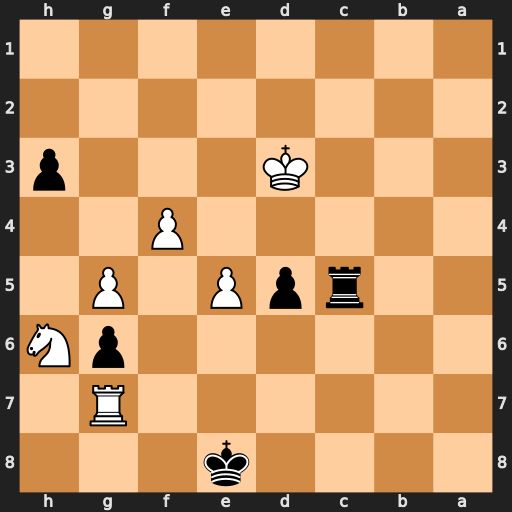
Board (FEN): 4k3/6R1/6pN/2rpP1P1/5P2/3K3p/8/8
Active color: b
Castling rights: -
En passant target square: -
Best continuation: h2 Rg8+ Kd7 e6+ Kc7 e7 h1=Q